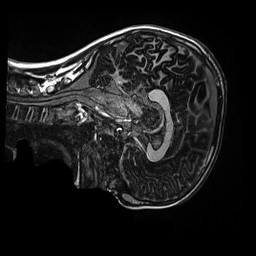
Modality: MP2RAGE
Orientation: sagittal
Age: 11
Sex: male
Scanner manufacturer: siemens
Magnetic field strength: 3 T
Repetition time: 4 s
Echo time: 0.00303 s